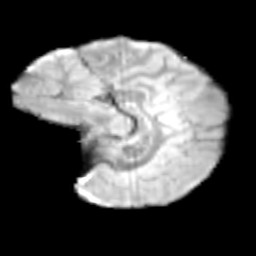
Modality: T2w
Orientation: sagittal
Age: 12
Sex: female
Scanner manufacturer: siemens
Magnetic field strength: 3 T
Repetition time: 3.8 s
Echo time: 0.07 s